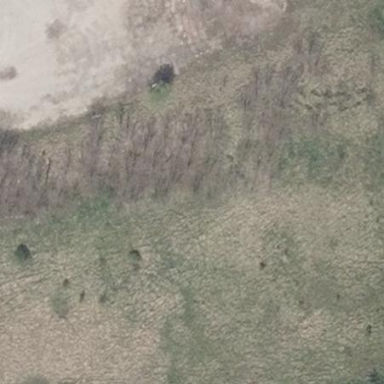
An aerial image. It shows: Patch of scrub vegetation.